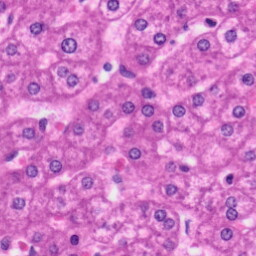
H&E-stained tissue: Liver